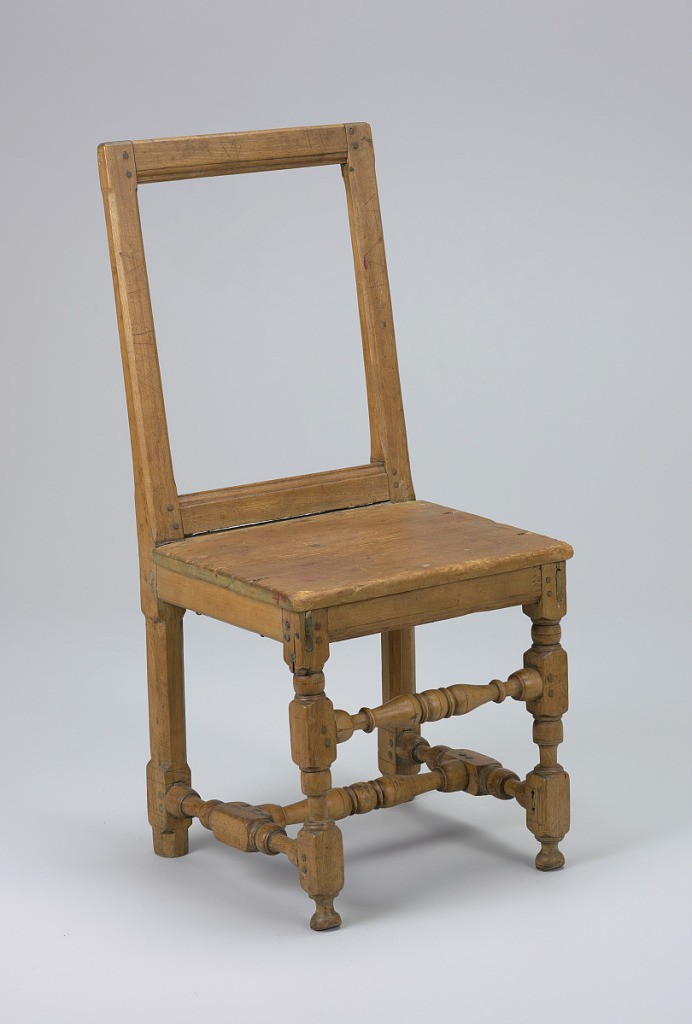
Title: Chair
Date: early 18th century
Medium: wood
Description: This side chair is comprised of turned stretchers, a flat seat, and an open back.  The void rectangular area of the chair's back may have been filled with webbing at one point.  The chair rests on elaborately carved legs and feet.